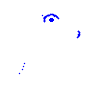
Particle: pion